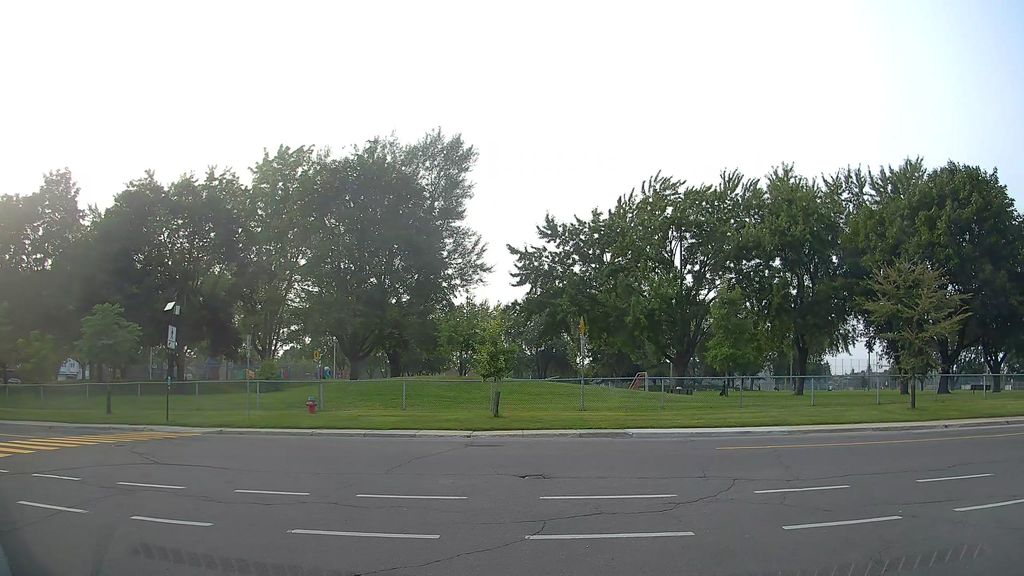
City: montreal